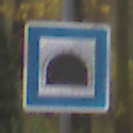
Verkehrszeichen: Tunnel
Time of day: MorningAfternoon
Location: Outdoor (Nature)
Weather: Overcast
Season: Autumn
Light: Natural